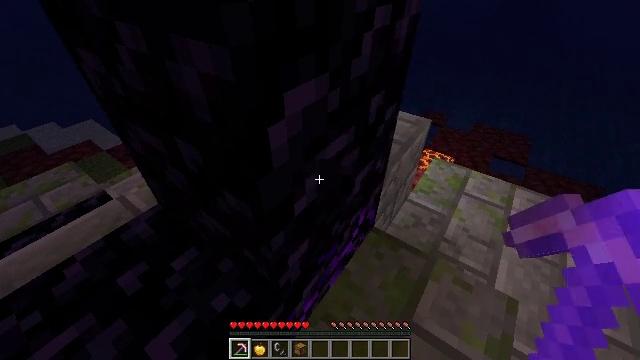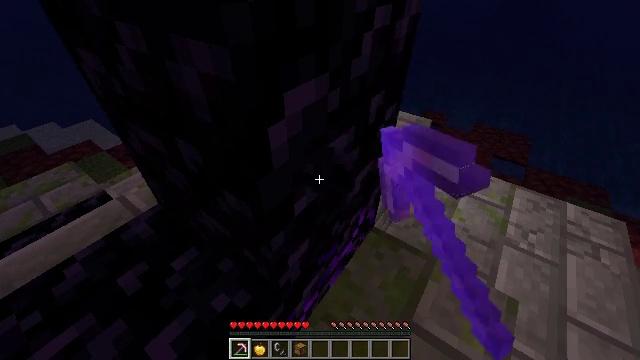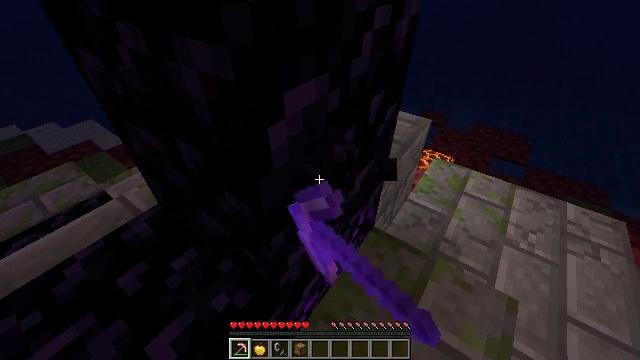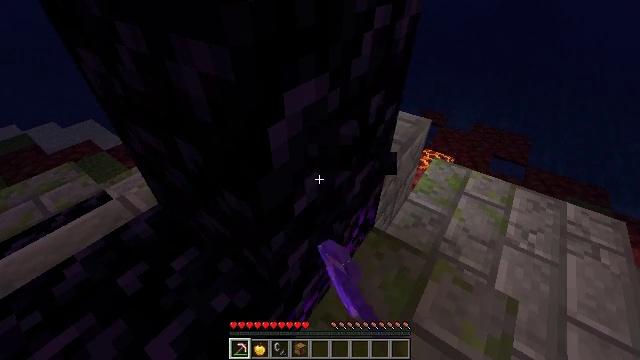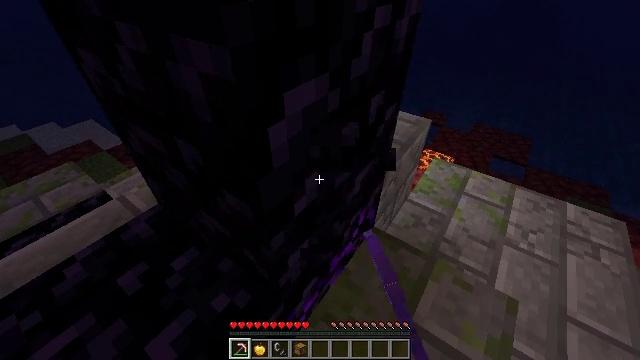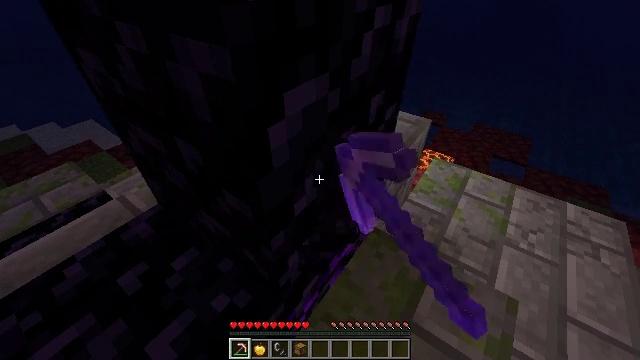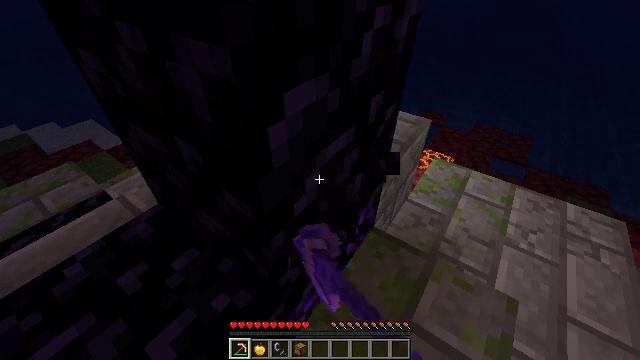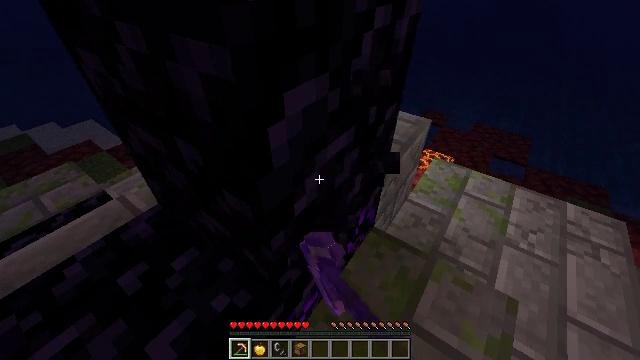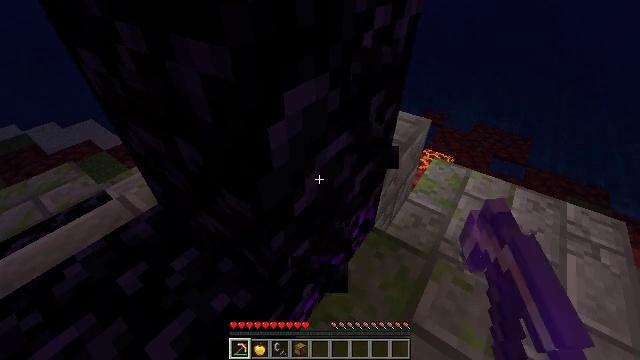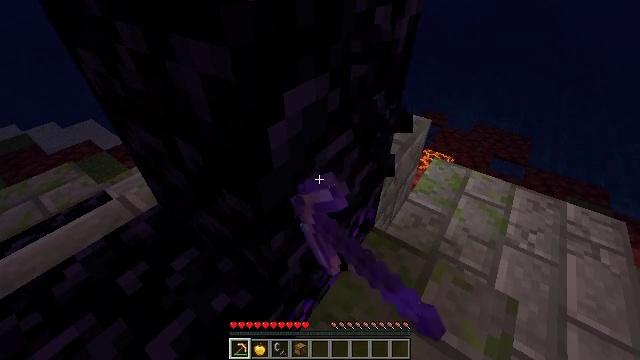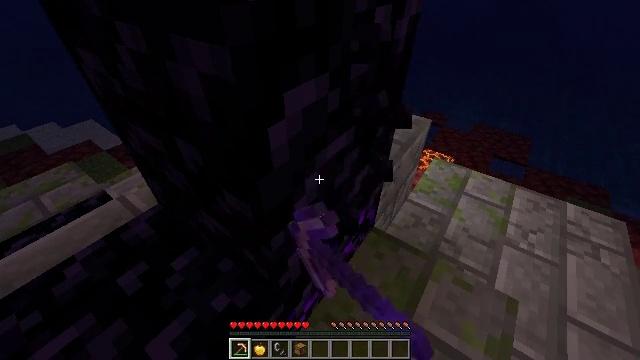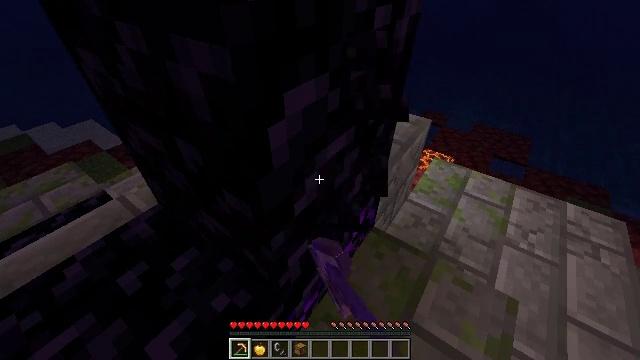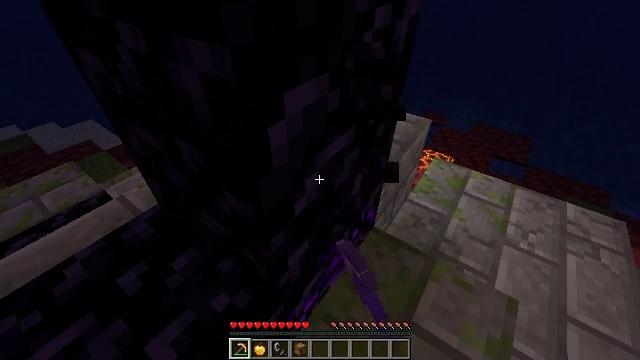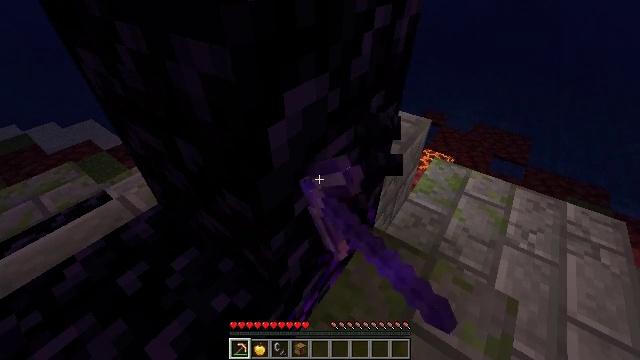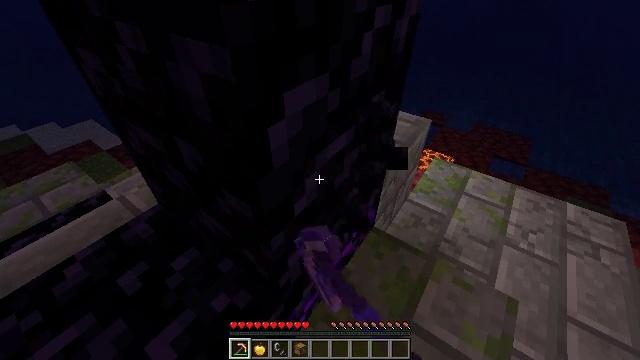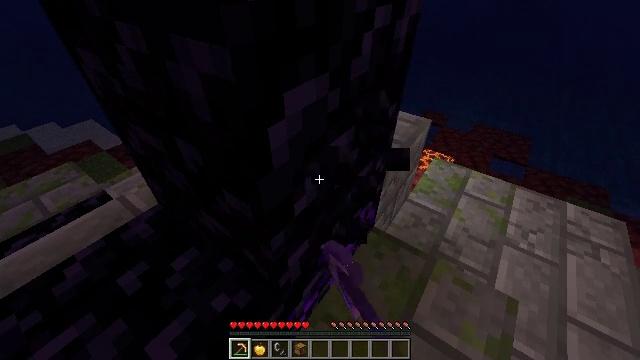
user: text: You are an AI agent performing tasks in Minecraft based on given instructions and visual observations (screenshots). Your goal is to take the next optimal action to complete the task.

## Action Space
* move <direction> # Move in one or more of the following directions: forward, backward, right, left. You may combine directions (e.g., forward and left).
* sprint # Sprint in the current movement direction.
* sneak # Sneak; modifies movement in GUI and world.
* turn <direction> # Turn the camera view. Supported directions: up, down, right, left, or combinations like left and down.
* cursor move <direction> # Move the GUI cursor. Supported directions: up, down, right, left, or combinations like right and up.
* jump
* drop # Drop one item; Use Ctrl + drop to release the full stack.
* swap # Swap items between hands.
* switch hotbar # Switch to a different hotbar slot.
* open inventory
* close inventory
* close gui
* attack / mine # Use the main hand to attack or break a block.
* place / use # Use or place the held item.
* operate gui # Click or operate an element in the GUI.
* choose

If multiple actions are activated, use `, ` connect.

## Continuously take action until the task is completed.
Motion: motion action
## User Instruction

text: Collect cracked stone bricks from ruins.
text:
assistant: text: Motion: attack / mine
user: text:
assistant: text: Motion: attack / mine
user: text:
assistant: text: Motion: attack / mine
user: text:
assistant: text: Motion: attack / mine
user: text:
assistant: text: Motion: attack / mine
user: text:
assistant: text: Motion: attack / mine
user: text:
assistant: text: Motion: attack / mine
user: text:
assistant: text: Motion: attack / mine
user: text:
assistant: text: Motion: attack / mine
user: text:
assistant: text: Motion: attack / mine
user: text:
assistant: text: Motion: attack / mine
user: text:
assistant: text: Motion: attack / mine
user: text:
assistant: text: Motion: attack / mine
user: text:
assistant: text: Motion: attack / mine
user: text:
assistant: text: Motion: attack / mine
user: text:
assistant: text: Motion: attack / mine
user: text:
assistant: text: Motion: attack / mine
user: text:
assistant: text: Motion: attack / mine
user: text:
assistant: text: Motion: attack / mine
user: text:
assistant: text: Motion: attack / mine
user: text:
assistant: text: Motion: attack / mine
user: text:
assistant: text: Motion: attack / mine
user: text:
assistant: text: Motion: attack / mine
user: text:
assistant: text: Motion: attack / mine
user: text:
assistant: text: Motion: attack / mine
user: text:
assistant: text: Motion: attack / mine
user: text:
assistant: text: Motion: attack / mine
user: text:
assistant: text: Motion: attack / mine
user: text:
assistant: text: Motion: attack / mine
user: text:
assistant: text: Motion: attack / mine